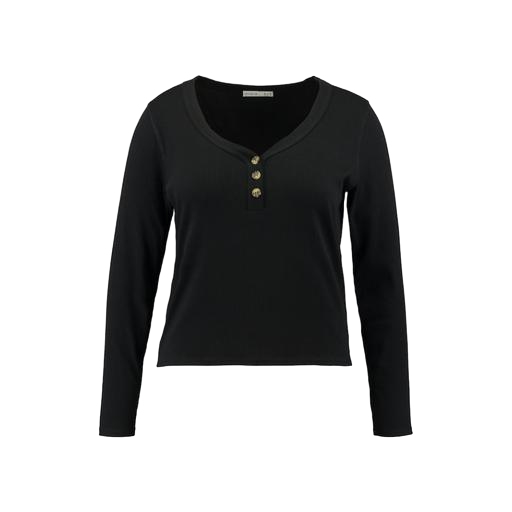
black henley long-sleeved ribbed-jersey top, black nly half button shirt, black v-neck top only macy, white background